Question: I'm trying to open an excel file and replace all cells with numerical values with an "x".

That is, the 1..9 of model_abc in the different weeks should be replaced with "x", same with 11, 14, 17 of model_123, etc. The empty cells should be left alone.
Note that there are hidden rows and columns that I would also like execute this replacement.
I wrote the following and it seems to work but takes a more than 10 minutes to go through the whole sheet. The XFD200 end range was arbitrarily picked to allow for expansion--a column will be added every week and some rows may be added in the future.
'''
Sub RemoveCellValues(excel_filename As String)
Dim xlApp As Excel.Application
Dim excelWkBk As Excel.Workbook
Set xlApp = Application.CreateObject("Excel.Application")
With xlApp
.Visible = True
Set excelWkBk = xlApp.Workbooks.Open(excel_filename)
With excelWkBk
Dim rng As Range
Dim r As Range
Set rng = .Worksheets(1).Range("A3:XFD200")
For Each r In rng
If Not IsEmpty(r.Value) Then
If IsNumeric(r.Value) Then
Debug.Print "Cell value " & r.Value & " " & r.Row & " " & r.Column
r.Value = "x"
End If
End If
Next r
.Save
.Close
End With
End With
'' quit excel application
xlApp.Quit
End Sub
'''
As you can probably tell, this is my first foray with VBA and Excel. Is there a better way to do this? Can it be sped up while keeping the flexibility of keeping up with future expansions?
Thanks!
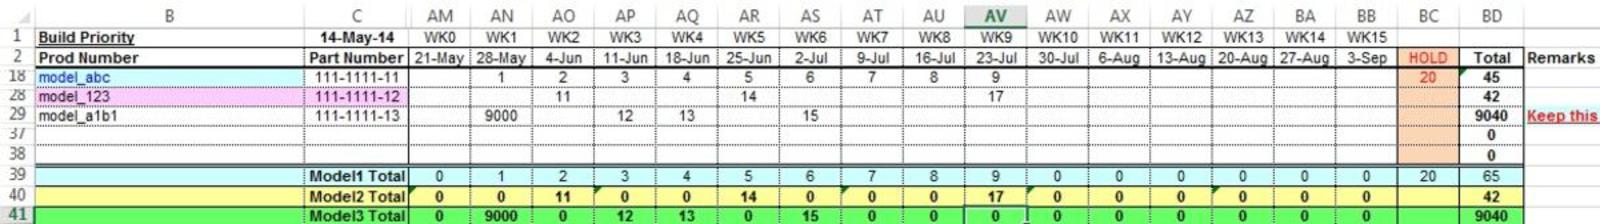
Answer: If the numeric values are typed data and not the result of formulas, then no looping is needed:
'''
Sub TheXFactor()
Dim r As Range
Set r = Range("A3:XFD200").Cells.SpecialCells(xlCellTypeConstants, xlNumbers)
r.Value = "x"
End Sub
'''